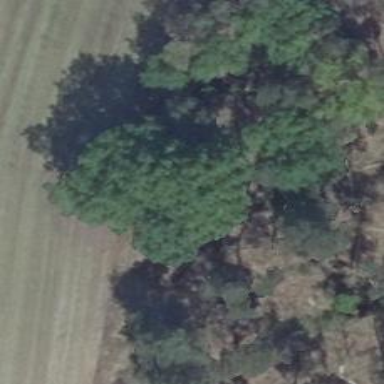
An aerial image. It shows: Hunting stand.